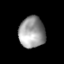
Tissue: lung
Cell type: Myeloid cells
Senescence score: 0.5586
Nuclear area (px): 798
Mean DAPI intensity: 153.892